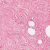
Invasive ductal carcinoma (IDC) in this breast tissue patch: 0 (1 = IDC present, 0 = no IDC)